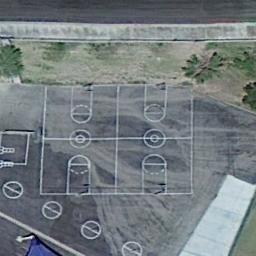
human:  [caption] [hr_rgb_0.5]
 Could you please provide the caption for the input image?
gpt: Two basketball courts on the vacant lot and some sport areas beside .

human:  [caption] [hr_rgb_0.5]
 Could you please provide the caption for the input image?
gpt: Next to the road is the playground with basketball courts .

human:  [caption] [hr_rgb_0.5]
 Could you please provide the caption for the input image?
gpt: There are two basketball courts on the open place .

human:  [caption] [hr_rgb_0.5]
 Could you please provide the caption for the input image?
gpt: There are stains on the floor of the basketball court .

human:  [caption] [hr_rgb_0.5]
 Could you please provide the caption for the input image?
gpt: A building is next to two basketball courts .